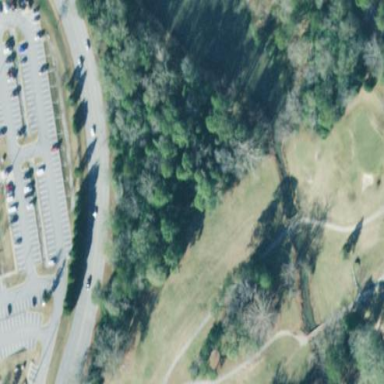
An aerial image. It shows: Scenic golf fairway.